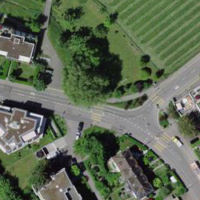
EUNIS habitat code: 53
Species observed at this site:
Conocephalus fuscus
Lathyrus pratensis